Question: I'm using Olap4j to connect to the OLAP server in GWT. However, when I try to iterate through rows and columns I get a 'Symbol not found' error during compilation.
My code
'''
for (Position axis_0 : cellSet.getAxes().get(Axis.COLUMNS.axisOrdinal()).getPositions()) {
List<Member> mem0 = axis_0.getMembers();
for (Position axis_1 : cellSet.getAxes().get(Axis.ROWS.axisOrdinal()).getPositions()) {
List<Member> mem1 = axis_1.getMembers();
Cell currentCell = cellSet.getCell(axis_0, axis_1);
data = new HashMap();
for (int i = 0; i < mem0.size(); i++) {
data.put(mem0.get(i).getDimension().getName().replaceAll(" ", ""), mem0.get(i).getUniqueName());
}
for (int i = 0; i < mem1.size(); i++) {
data.put(mem1.get(i).getDimension().getName().replaceAll(" ", ""), mem1.get(i).getUniqueName());
}
data.put("value", Float.parseFloat((currentCell.getValue()==null)?"0":currentCell.getValue().toString()));
data.put("cellID", count);
data.put("Scenarios", scenario);
collection.add(data);
count+=1;
}
}
'''
The error

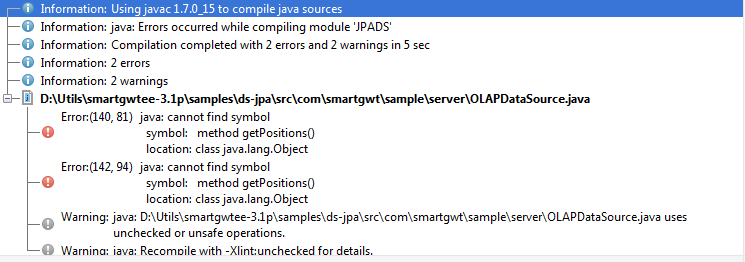
Answer: I was able to get the code validated by restructuring it like this:
'''
CellSetAxis columnAxis = (CellSetAxis) cellSet.getAxes().get(Axis.COLUMNS.axisOrdinal());
CellSetAxis rowAxis = (CellSetAxis) cellSet.getAxes().get(Axis.ROWS.axisOrdinal());
List<Position> colPositions = columnAxis.getPositions();
List<Position> rowPositions = rowAxis.getPositions();
for (Position axis_0 : colPositions) {
List<Member> mem0 = axis_0.getMembers();
for (Position axis_1 : rowPositions) {
List<Member> mem1 = axis_1.getMembers();
Cell currentCell = cellSet.getCell(axis_0, axis_1);
data = new HashMap();
for (int i = 0; i < mem0.size(); i++) {
data.put(mem0.get(i).getDimension().getName().replaceAll(" ", ""), mem0.get(i).getUniqueName());
}
for (int i = 0; i < mem1.size(); i++) {
data.put(mem1.get(i).getDimension().getName().replaceAll(" ", ""), mem1.get(i).getUniqueName());
}
data.put("value", Float.parseFloat((currentCell.getValue()==null)?"0":currentCell.getValue().toString()));
data.put("cellID", count);
data.put("Scenarios", scenario);
collection.add(data);
count+=1;
}
}
'''